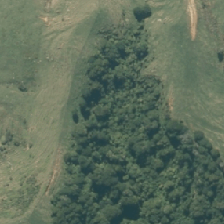
Land cover: indigenous_forest